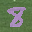
Label: 8